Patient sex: M
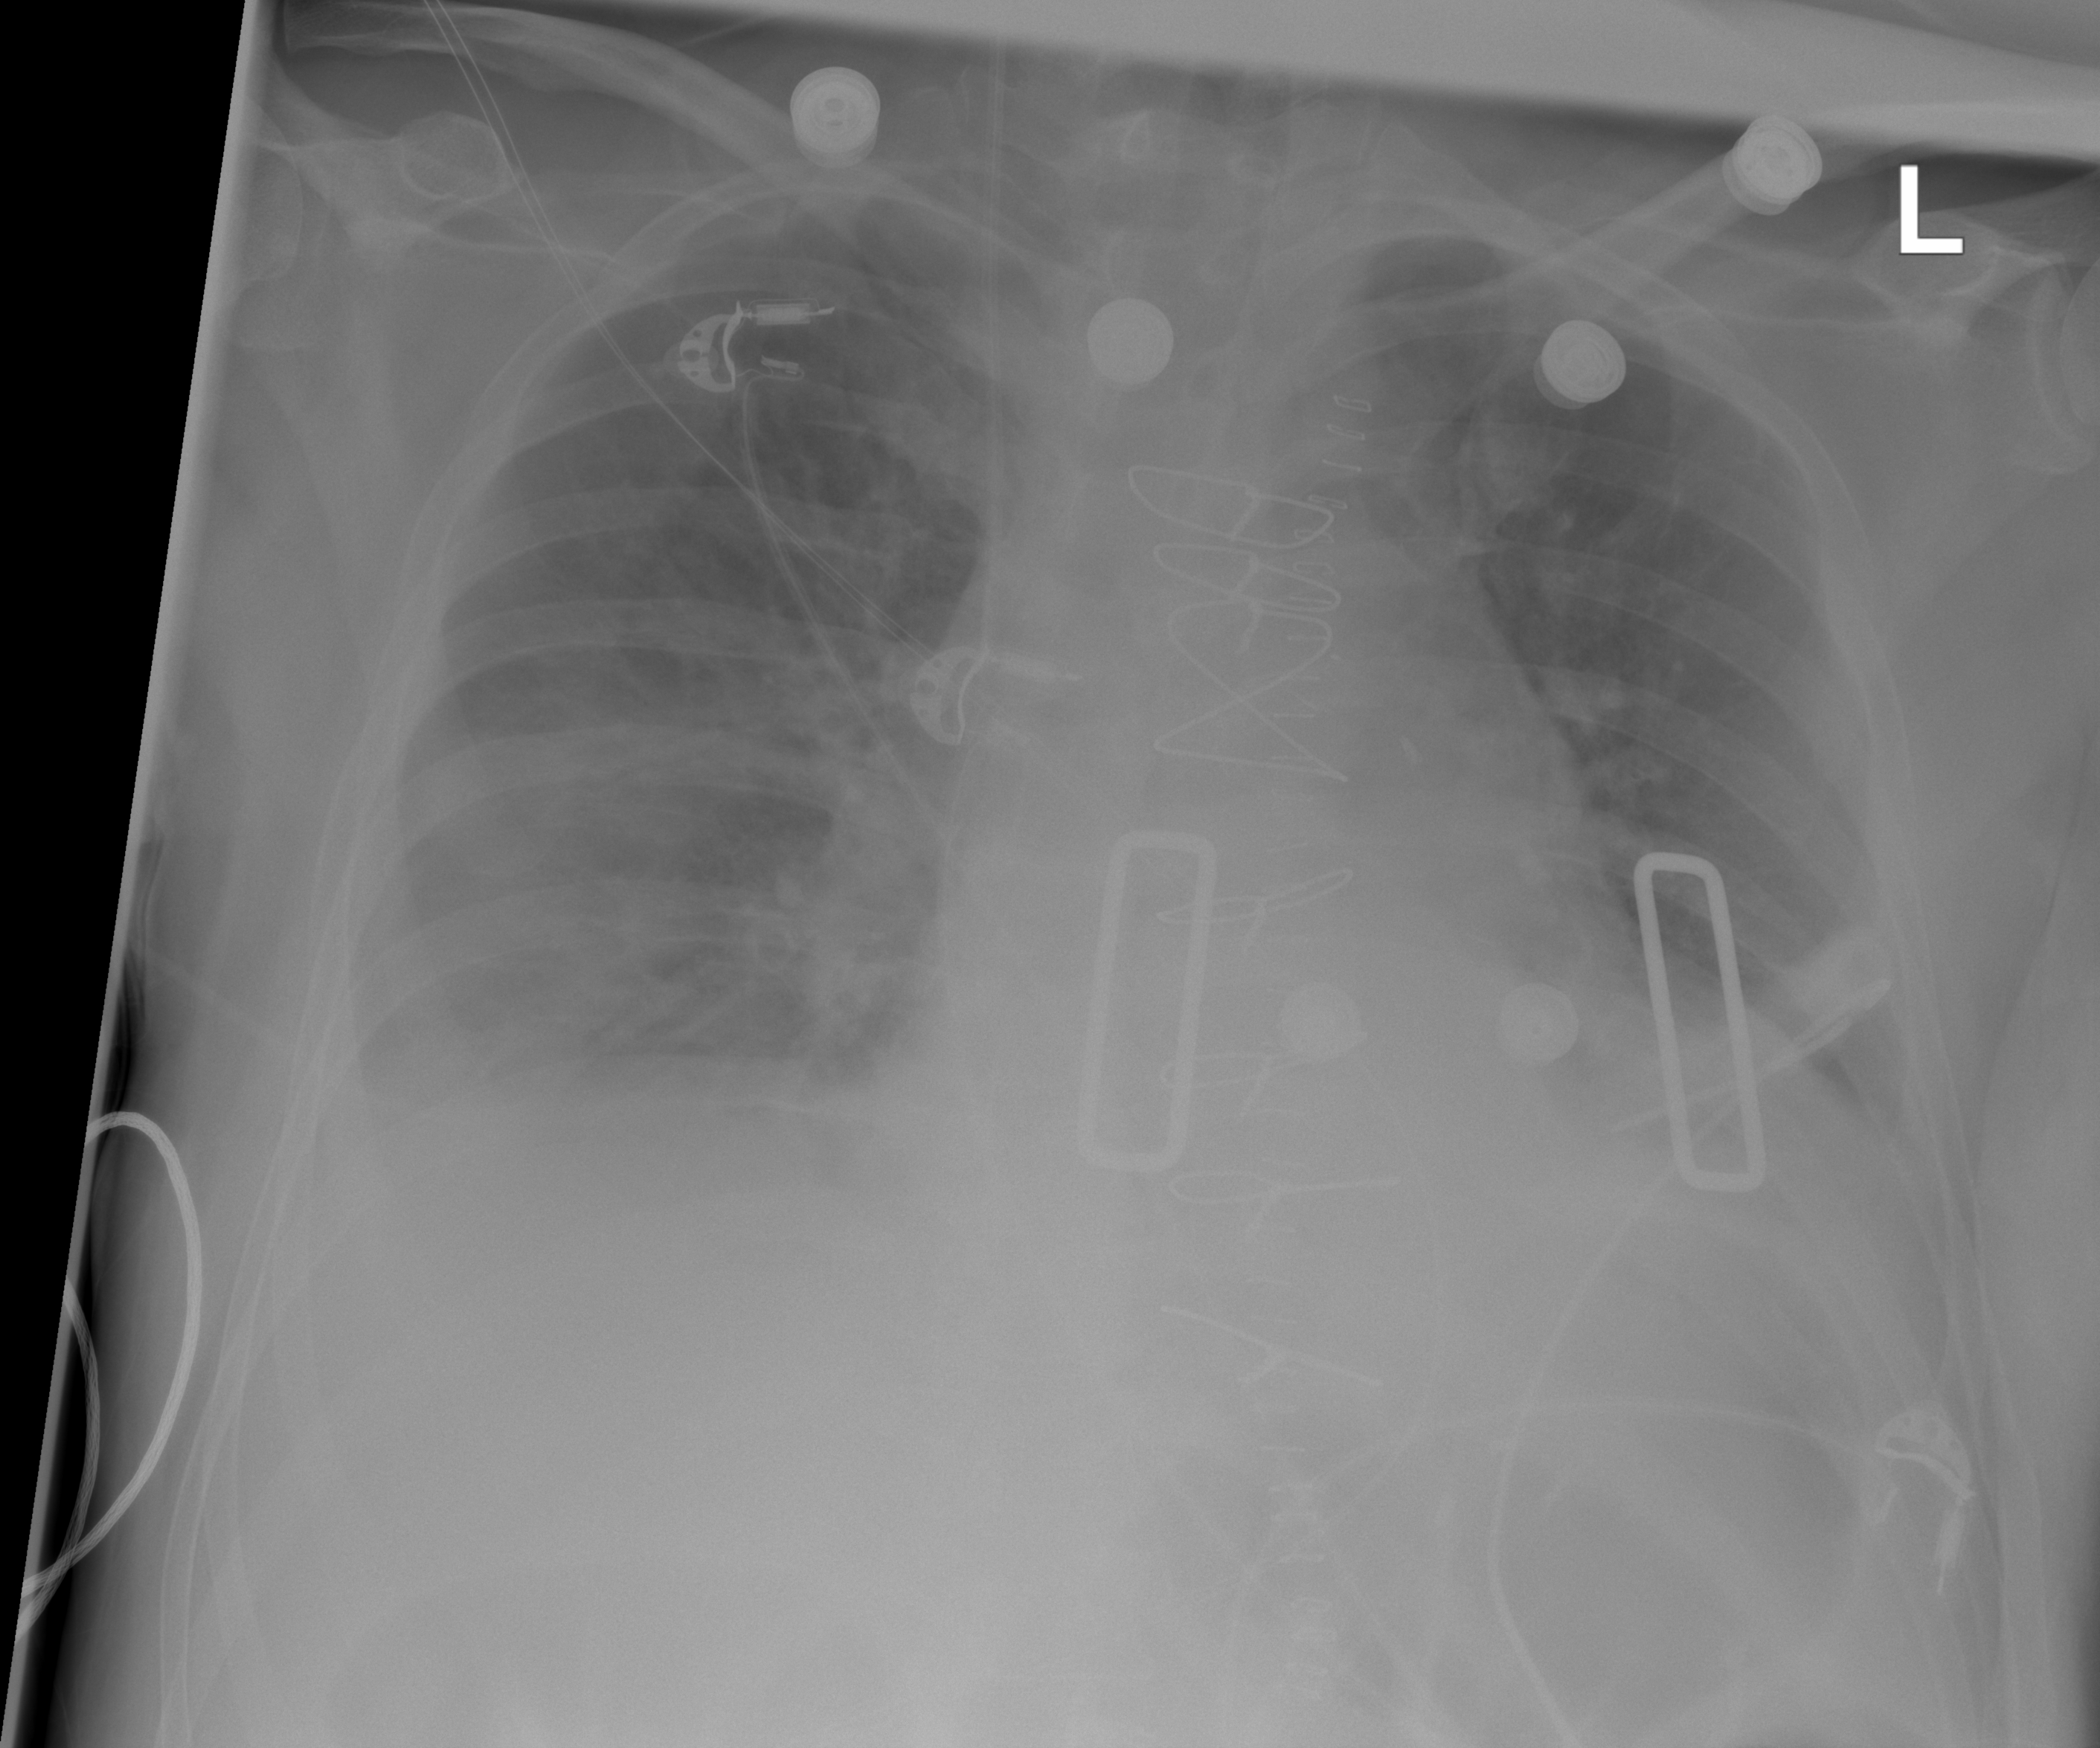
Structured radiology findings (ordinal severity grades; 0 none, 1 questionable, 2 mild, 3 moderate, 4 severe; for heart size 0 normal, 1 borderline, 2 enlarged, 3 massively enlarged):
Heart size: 2
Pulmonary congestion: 2
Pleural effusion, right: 2
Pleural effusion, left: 2
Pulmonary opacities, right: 0
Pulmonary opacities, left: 0
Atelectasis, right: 2
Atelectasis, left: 2